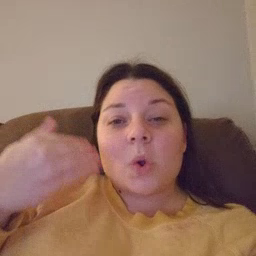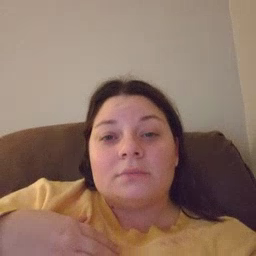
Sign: before